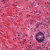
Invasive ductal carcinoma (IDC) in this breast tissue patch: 1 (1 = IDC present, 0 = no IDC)